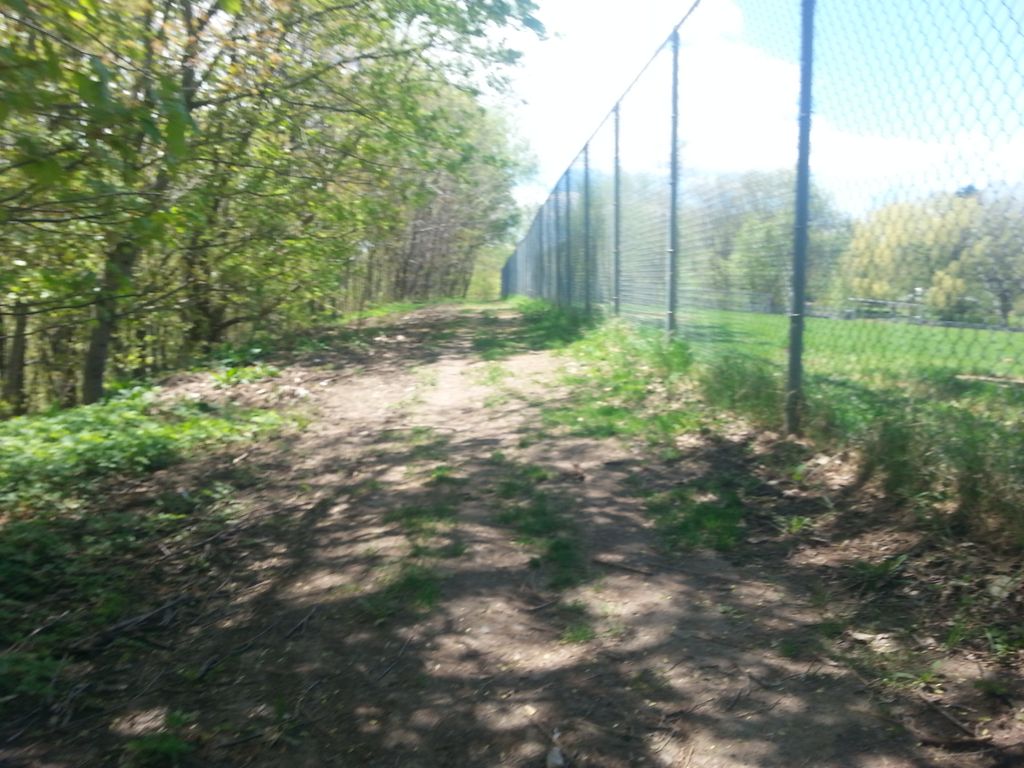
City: quebec_city